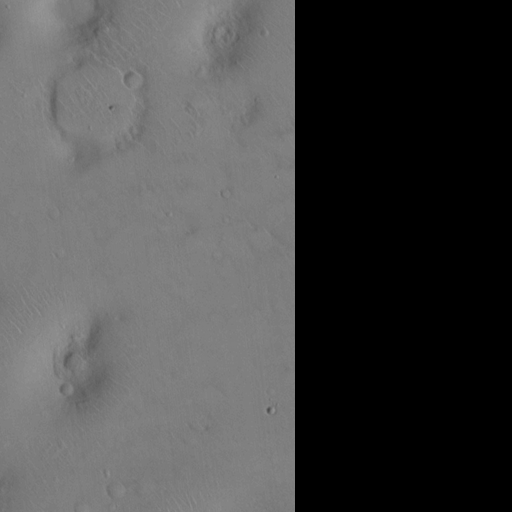
Objects detected: cone, cone, cone, cone, cone, cone